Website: walmart
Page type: billing-address
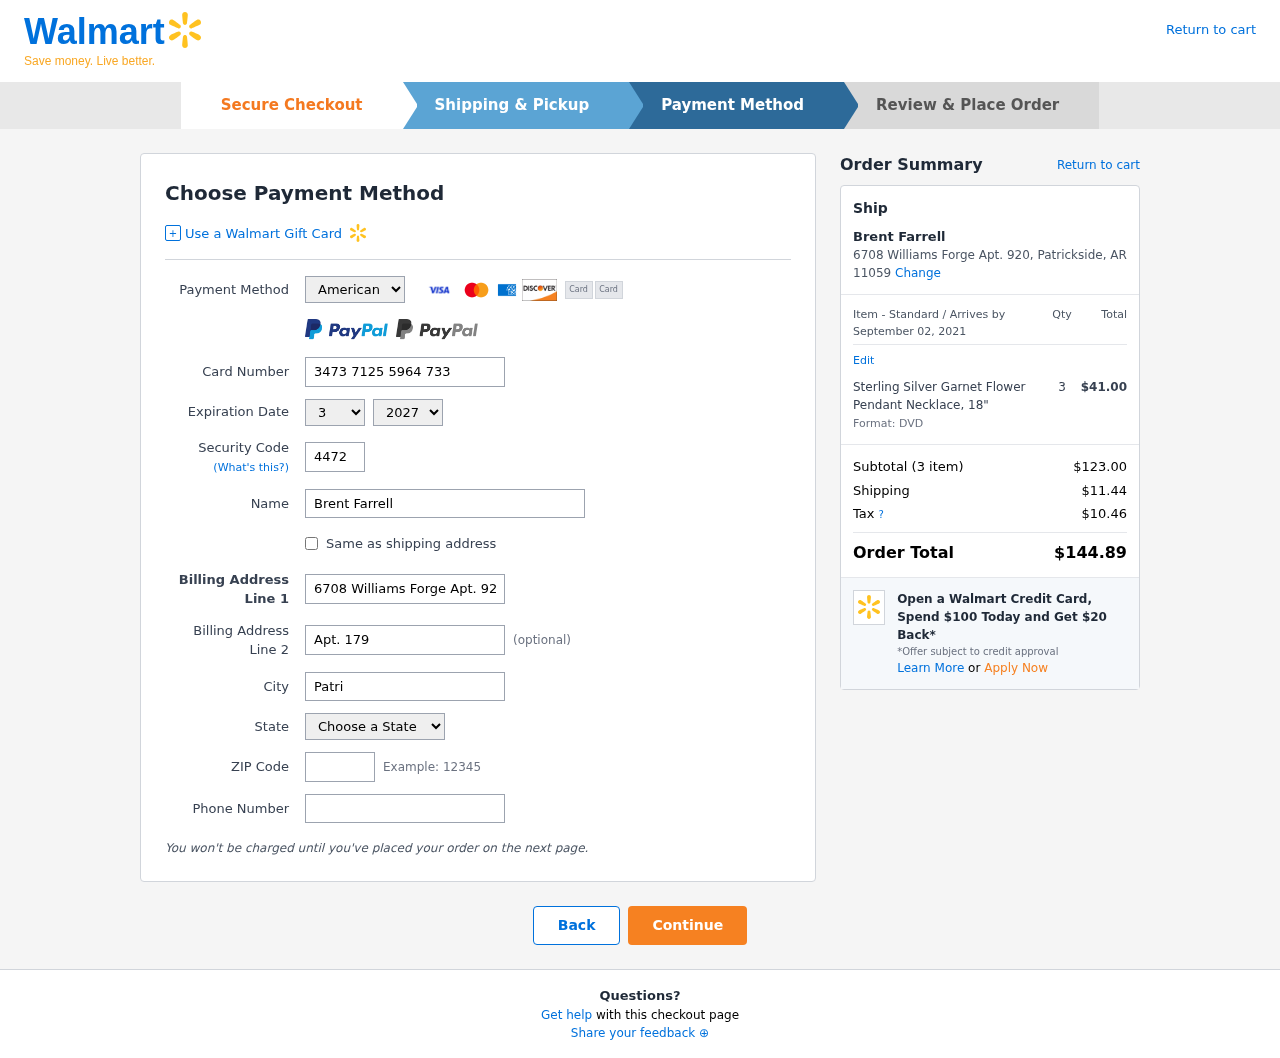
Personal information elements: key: PII_CARD_CVV
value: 4472
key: PII_CARD_EXPIRY_MONTH
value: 03
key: PII_CARD_EXPIRY_YEAR
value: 27
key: PII_CARD_NUMBER
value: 3473 7125 5964 733
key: PII_CARD_TYPE
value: American Express
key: PII_CITY
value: Patrickside
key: PII_CITY_STATE_ZIP
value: Patrickside, AR 11059
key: PII_FULLNAME
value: Brent Farrell
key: PII_PHONE
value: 7508132187
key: PII_POSTCODE
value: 11059
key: PII_STATE
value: Arkansas
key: PII_STREET
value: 6708 Williams Forge Apt. 920
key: PII_STREET2
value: Apt. 179
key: PII_FULLNAME2
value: Brent Farrell
Product elements: key: PRODUCT1_NAME
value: Sterling Silver Garnet Flower Pendant Necklace, 18"
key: PRODUCT1_PRICE
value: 41
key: PRODUCT1_QUANTITY
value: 3
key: PRODUCT1_DESC
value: Format: DVD
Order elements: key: ORDER_DELIVERY_DATE
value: September 02, 2021
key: ORDER_NUM_ITEMS
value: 3
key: ORDER_SUBTOTAL
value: $123.00
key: ORDER_SHIPPING_COST
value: $11.44
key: ORDER_TAX
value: $10.46
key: ORDER_TOTAL
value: $144.89